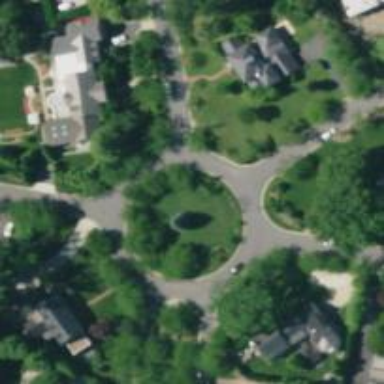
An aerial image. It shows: Neighborhood.